Brain MRI, t1w sequence, axial 2D slice.
Patient: age 35, sex M, weight 95 kg, height 1.95 m
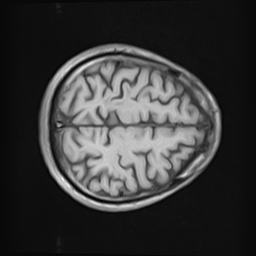